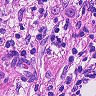
Metastatic tissue present: yes